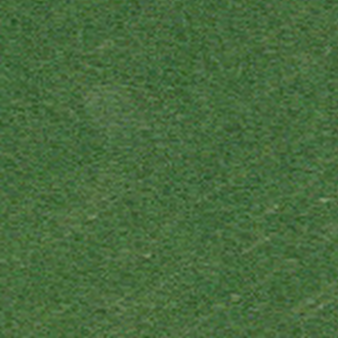
Label: other